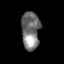
Tissue: skin
Cell type: Epithelial cells
Senescence score: 0.2413
Nuclear area (px): 681
Mean DAPI intensity: 117.194